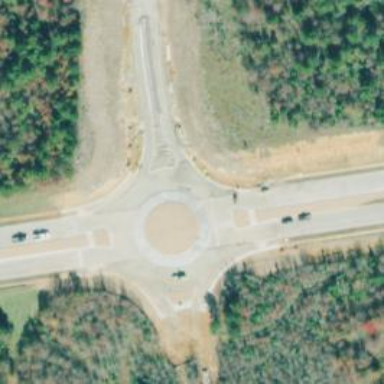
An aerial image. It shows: Marked road crossing.